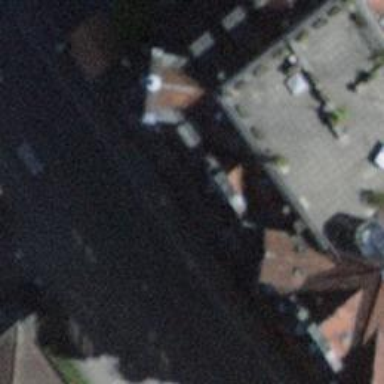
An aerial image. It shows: Restaurant.